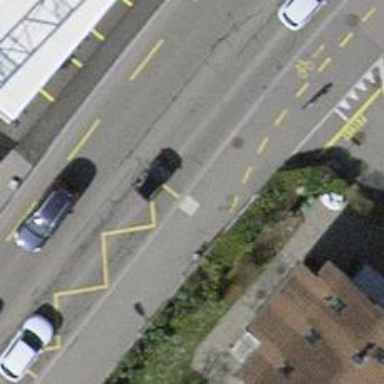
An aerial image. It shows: Platform for public transport. The platform is located by the road.